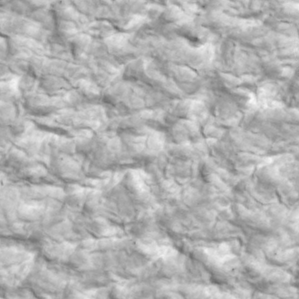
Label: non_frost